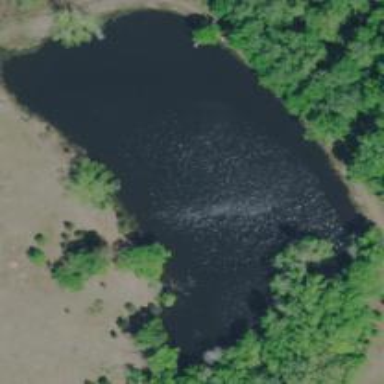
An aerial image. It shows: Pond with natural water.